Question: I have this issue with a viewpager with actionbar tabs, basically I'm not able to apply any of my custom styles to the tabs, this is what I have

ok so this is using the default tabbed activity that comes with android studio 1.1 here is a list of characteristics I'm have
- - <URL>- - - -
MainActivity
'''
public class MainActivity extends ActionBarActivity implements ActionBar.TabListener {
SectionsPagerAdapter mSectionsPagerAdapter;
ViewPager mViewPager;
@Override
protected void onCreate(Bundle savedInstanceState) {
super.onCreate(savedInstanceState);
setContentView(R.layout.activity_main);
final ActionBar actionBar = getSupportActionBar();
actionBar.setNavigationMode(ActionBar.NAVIGATION_MODE_TABS);
mSectionsPagerAdapter = new SectionsPagerAdapter(getSupportFragmentManager());
mViewPager = (ViewPager) findViewById(R.id.pager);
mViewPager.setAdapter(mSectionsPagerAdapter);
mViewPager.setOnPageChangeListener(new ViewPager.SimpleOnPageChangeListener() {
@Override
public void onPageSelected(int position) {
actionBar.setSelectedNavigationItem(position);
}
});
for (int i = 0; i < mSectionsPagerAdapter.getCount(); i++) {
actionBar.addTab(
actionBar.newTab()
'''
activity_main.xml
'''
<android.support.v4.view.ViewPager xmlns:android="http://schemas.android.com/apk/res/android"
xmlns:tools="http://schemas.android.com/tools" android:id="@+id/pager"
android:layout_width="match_parent" android:layout_height="match_parent"
tools:context=".MainActivity" />
'''
I have my custom styles inside the styles.xml and and I have applied them in the manifest
'''
<application
android:allowBackup="true"
android:icon="@mipmap/ic_launcher"
android:label="@string/app_name"
android:theme="@style/Theme.CustomTheme" >
'''
This is a small part of my styles that I know is trying to change to a red color indicator
'''
<style name="ActionBarTabStyle.Aeroman" parent="@style/Widget.AppCompat.ActionBar.TabView">
<item name="android:background">@drawable/tab_indicator_ab_customTheme</item>
</style>
'''
which is using a red indicator color
All looks good to me but as u can see in the screenshot is juts ignoring those styles, I know some of the styles in the styles files are been applied, because for example I have a Theme.AppCompat.Light.DarkActionBar as the parent and if I change it to Theme.AppCompat.Light, the actionBar turns gray, so is working that part, the weird thing for me is that the tab indicator is green which I think it should be blue right? and is very thin by default.
I tested in a genymotion emulator using Nexus 4 with API 16 and in a real device using Nexus 5 with android 5.0.1
Please help understand this, I pulling my hair here, thanks for any help
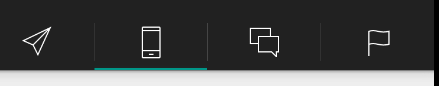
Answer: Use appcompat property's name without 'android:' prefix, that is:
'''
<item name="actionBarTabStyle">@style/ActionBarTabStyle.YourProject</item>
'''